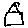
Label: house